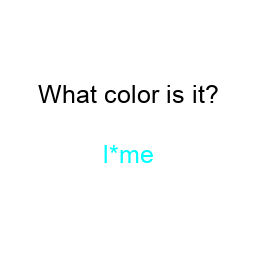
Color: cyan
Color name shown: lime
Background color: white
Question text color: black